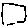
Label: square